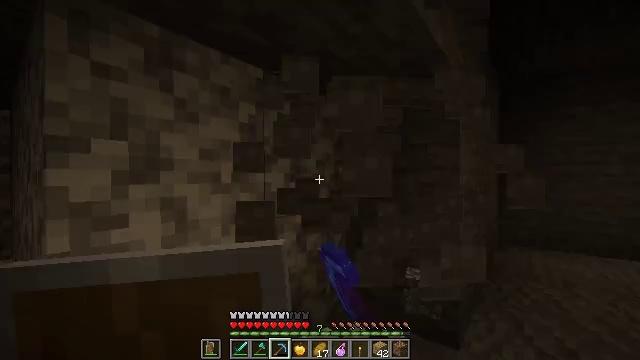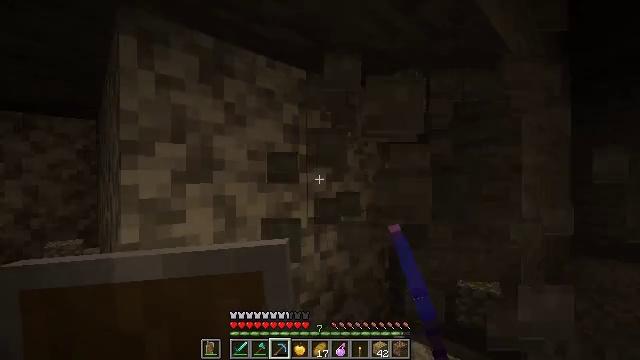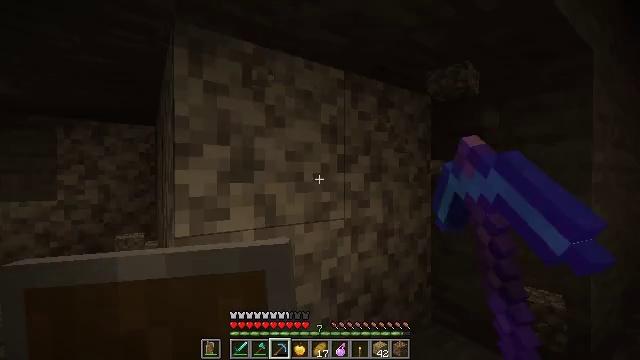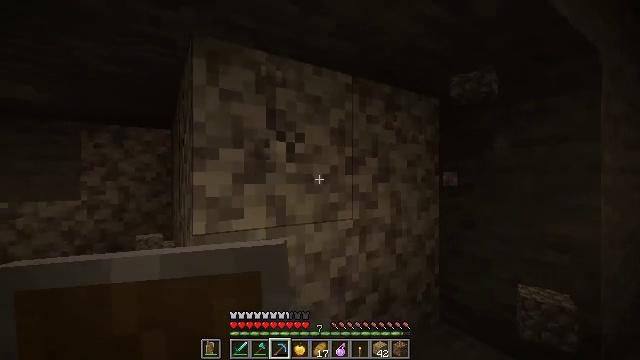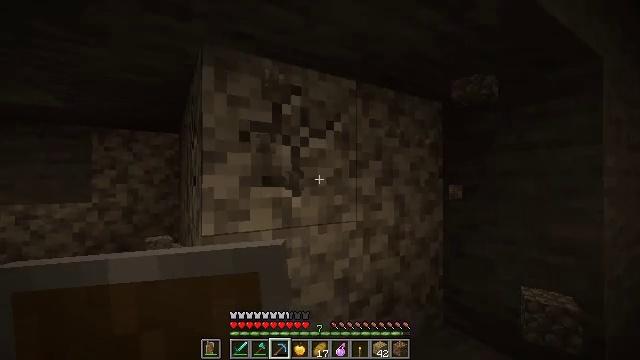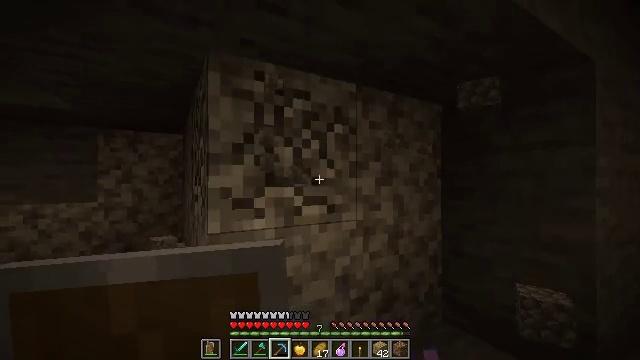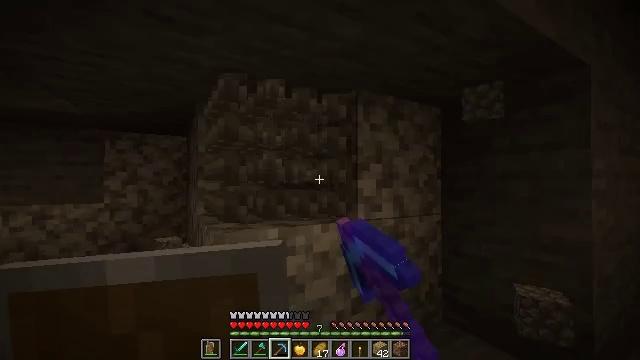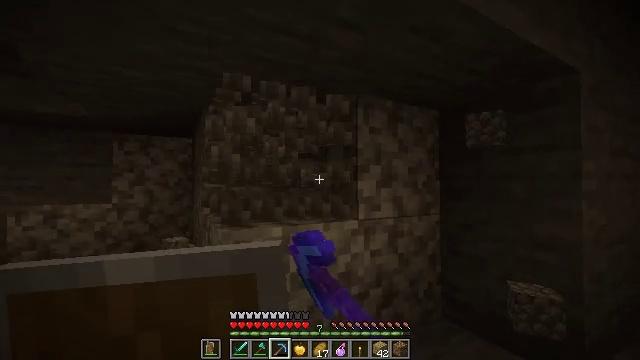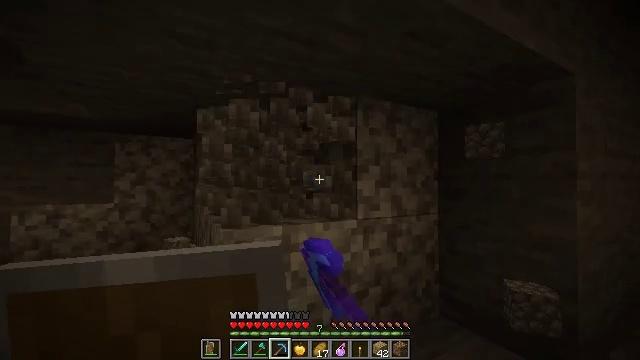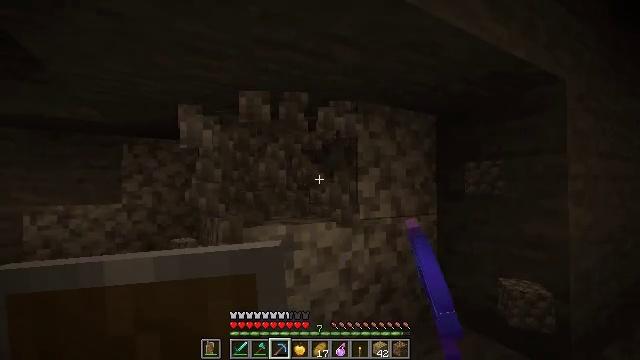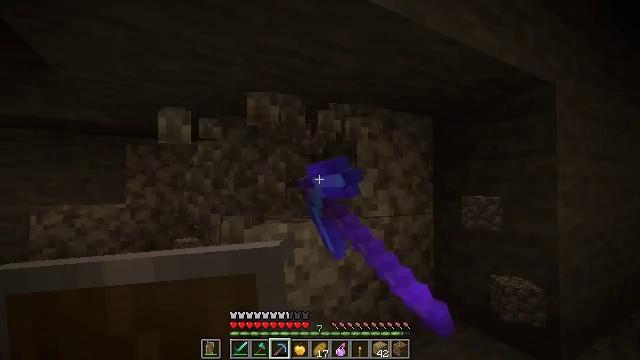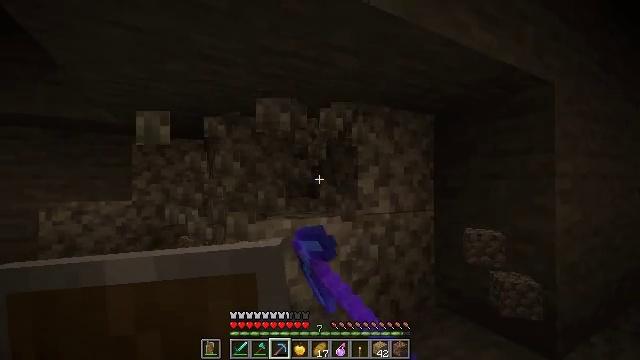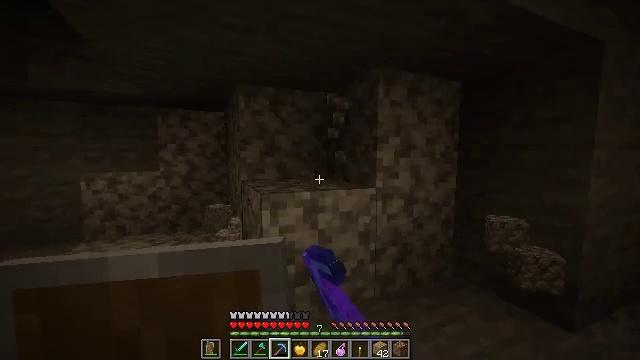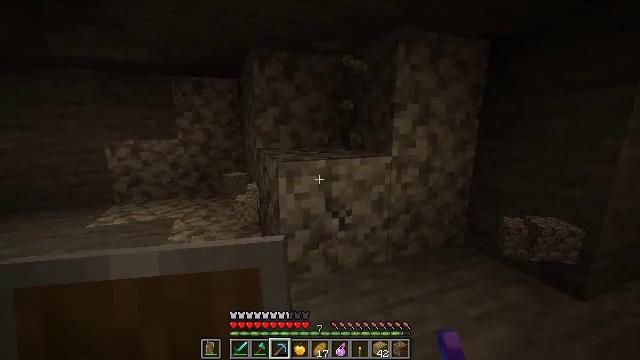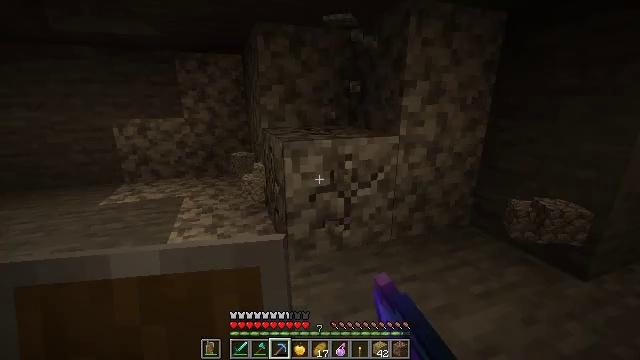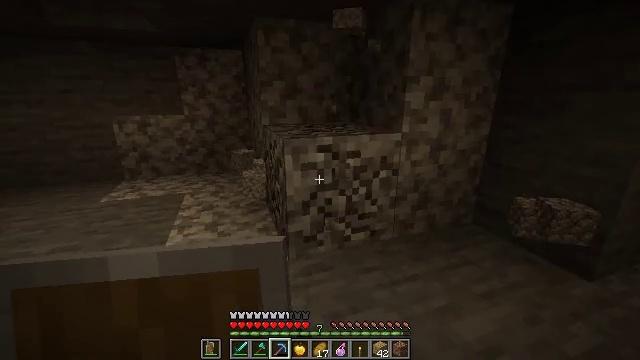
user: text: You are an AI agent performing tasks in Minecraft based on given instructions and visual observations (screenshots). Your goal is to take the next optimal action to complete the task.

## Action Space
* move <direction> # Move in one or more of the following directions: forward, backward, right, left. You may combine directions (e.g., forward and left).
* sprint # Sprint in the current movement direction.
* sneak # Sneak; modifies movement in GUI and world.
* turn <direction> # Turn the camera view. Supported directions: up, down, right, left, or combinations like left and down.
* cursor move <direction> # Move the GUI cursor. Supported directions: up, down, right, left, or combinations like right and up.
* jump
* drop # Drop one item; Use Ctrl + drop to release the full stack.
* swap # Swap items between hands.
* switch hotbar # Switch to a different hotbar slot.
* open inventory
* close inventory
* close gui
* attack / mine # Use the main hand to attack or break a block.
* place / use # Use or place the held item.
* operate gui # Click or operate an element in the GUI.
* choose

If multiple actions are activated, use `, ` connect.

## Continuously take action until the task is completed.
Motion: motion action
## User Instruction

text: Collect diorite
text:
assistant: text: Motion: sneak, turn left, attack / mine
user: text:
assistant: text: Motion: move back, sneak, turn left, attack / mine
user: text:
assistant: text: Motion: move back, sneak, turn left, attack / mine
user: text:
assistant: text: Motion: move back, sneak, turn left, attack / mine
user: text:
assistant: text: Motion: move back, sneak, attack / mine
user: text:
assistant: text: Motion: move back, sneak, attack / mine
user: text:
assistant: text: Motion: move back, sneak, attack / mine
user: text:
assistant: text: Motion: move back, sneak, attack / mine
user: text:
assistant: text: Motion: move back, sneak, attack / mine
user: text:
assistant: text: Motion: move back, sneak, attack / mine
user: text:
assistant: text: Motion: sneak, attack / mine
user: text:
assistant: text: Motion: sneak, turn left and down, attack / mine
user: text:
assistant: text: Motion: sneak, turn left and down, attack / mine
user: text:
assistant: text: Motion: move forward, sneak, turn left and down, attack / mine
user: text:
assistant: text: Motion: move forward, sneak, attack / mine
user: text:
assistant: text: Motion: move forward, sneak, attack / mine
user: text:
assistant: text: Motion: move forward, sneak, attack / mine
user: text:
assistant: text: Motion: move forward, sneak, attack / mine
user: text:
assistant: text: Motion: move forward, sneak, turn left and up, attack / mine
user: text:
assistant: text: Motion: move forward, sneak, turn left and up, attack / mine
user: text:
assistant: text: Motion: move forward, sneak, attack / mine
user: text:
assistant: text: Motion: move forward, sneak, attack / mine
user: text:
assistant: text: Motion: move forward, sneak, attack / mine
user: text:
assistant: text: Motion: move forward, sneak, attack / mine
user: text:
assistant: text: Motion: move forward, sneak, attack / mine
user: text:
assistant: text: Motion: move forward, sneak, attack / mine
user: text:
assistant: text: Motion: move forward, sneak, attack / mine
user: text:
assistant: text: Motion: move forward, sneak, turn down, attack / mine
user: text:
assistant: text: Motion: move forward, sneak, attack / mine
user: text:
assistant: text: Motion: move forward, sneak, attack / mine